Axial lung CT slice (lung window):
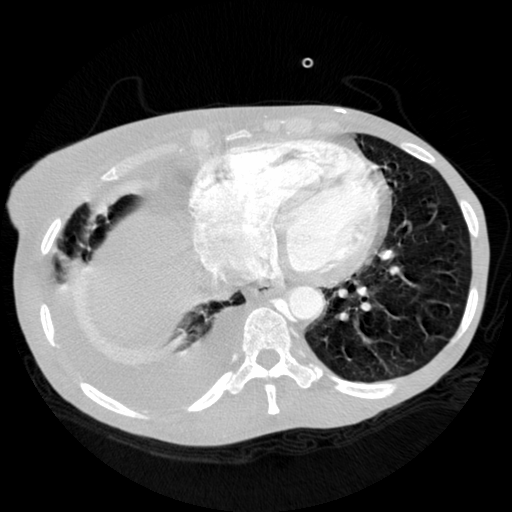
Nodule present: no